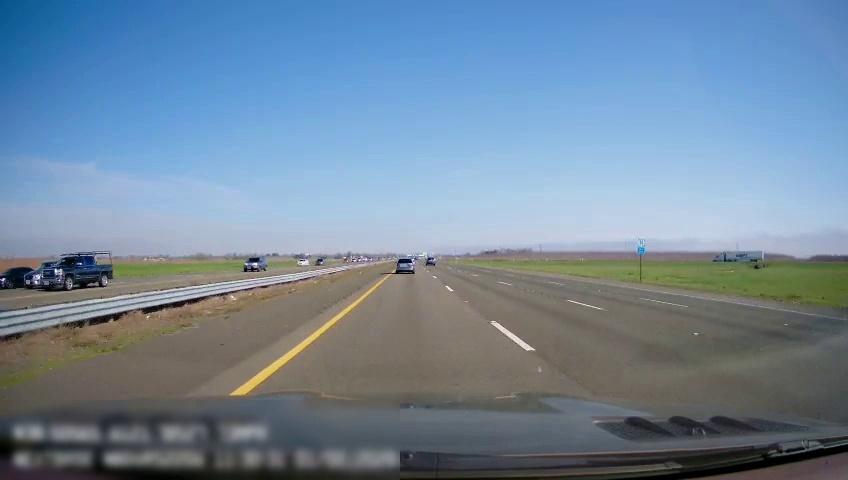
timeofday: Day
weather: Sunny
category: Drivable Space
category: Drivable Space
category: Vehicles | Car
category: Vehicles | Truck
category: Vehicles | Car
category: Vehicles | SUV
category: Vehicles | Car
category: Vehicles | Car
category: Vehicles | SUV
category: Vehicles | SUV
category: Lanes | Current Lane
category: Lanes | Current Lane
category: Lanes | Alternate Lane
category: Lanes | Alternate Lane
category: Lanes | Alternate Lane
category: Lanes | Opposite Lane